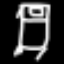
Label: bed